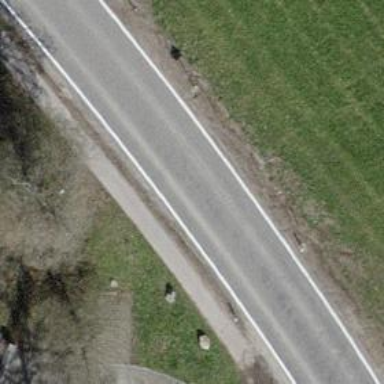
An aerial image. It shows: Secondary road with asphalt surface and sidewalk on the left.